Interaction volume radius: 10 \u00c5
Interaction volume height: 10 \u00c5
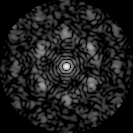
Disorder parameter: 0.5902